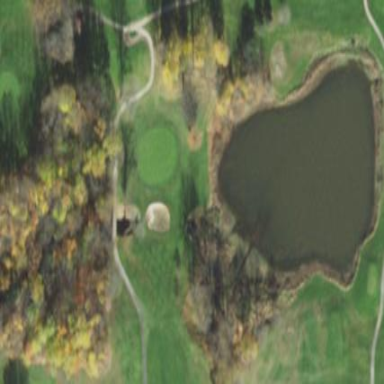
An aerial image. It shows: Picturesque pond acting as water hazard on golf course.